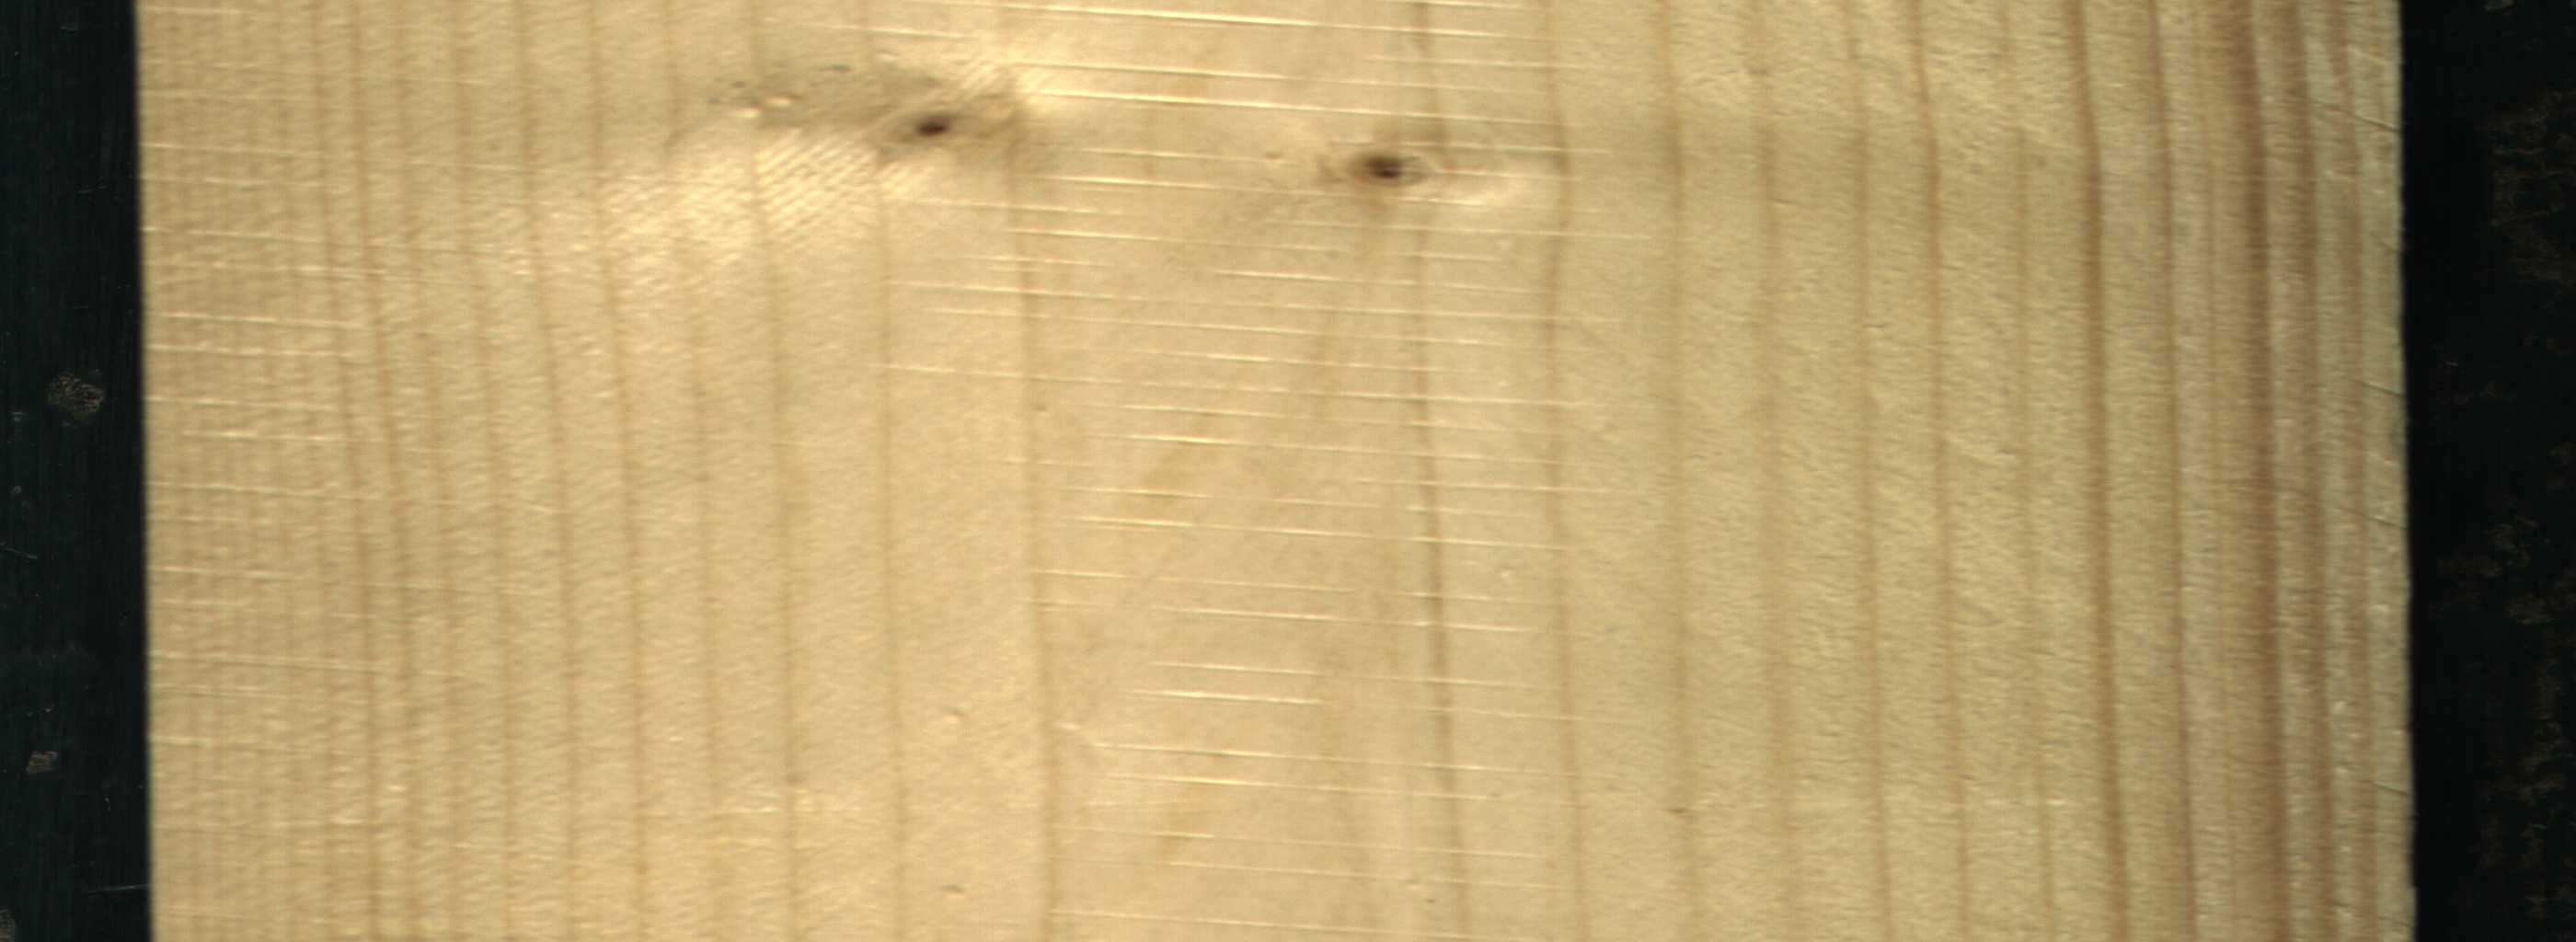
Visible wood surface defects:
Live_Knot
Live_Knot